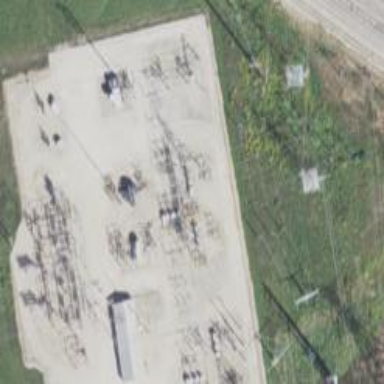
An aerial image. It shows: Switch for power supply.